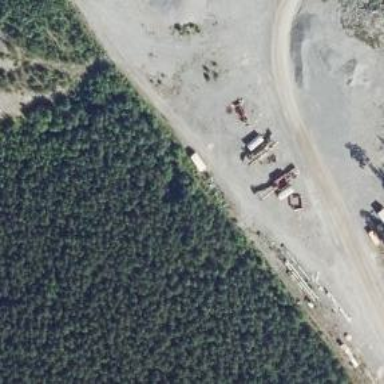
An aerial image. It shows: Quarry area.